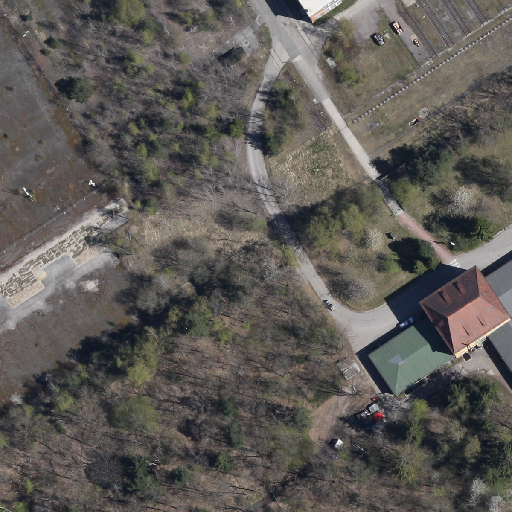
Referring expression: sidewalk